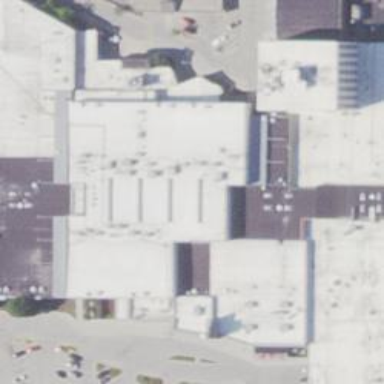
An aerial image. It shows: Cinema.